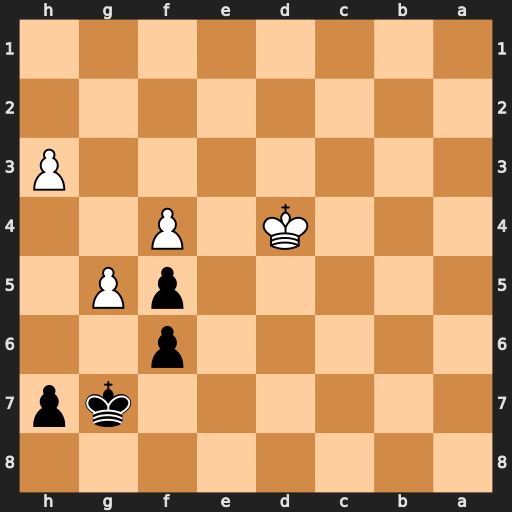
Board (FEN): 8/6kp/5p2/5pP1/3K1P2/7P/8/8
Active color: b
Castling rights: -
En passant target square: -
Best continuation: fxg5 fxg5 Kg6 Ke3 Kxg5